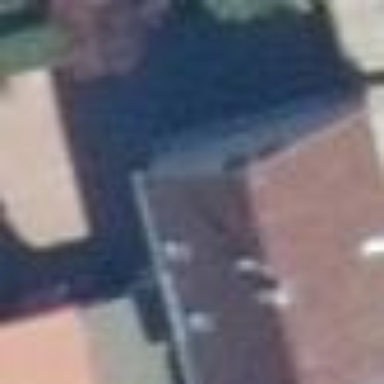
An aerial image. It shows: Terrace building.